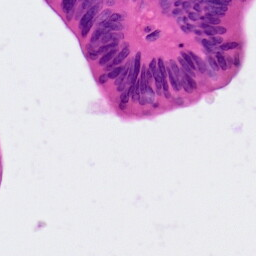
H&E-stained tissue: Colon